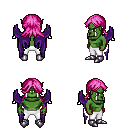
a pixel art fantasy rpg character, male body template, orc, green skin, purple wings, white pants, pink loose hair, metal boots, four views (front, back, left, right), 2x2 character sprite sheet, small pixel art, hard edges, no anti-aliasing